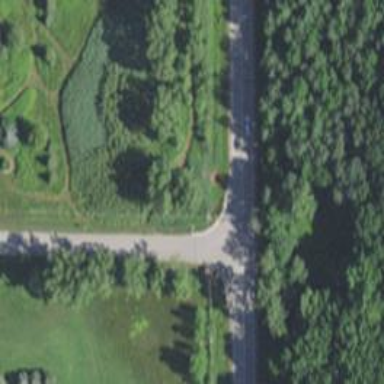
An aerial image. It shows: Tertiary road.